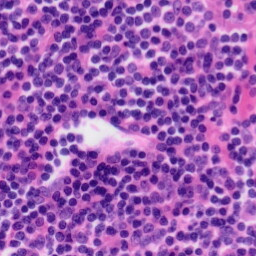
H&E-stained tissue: Tonsil